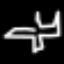
Label: airplane